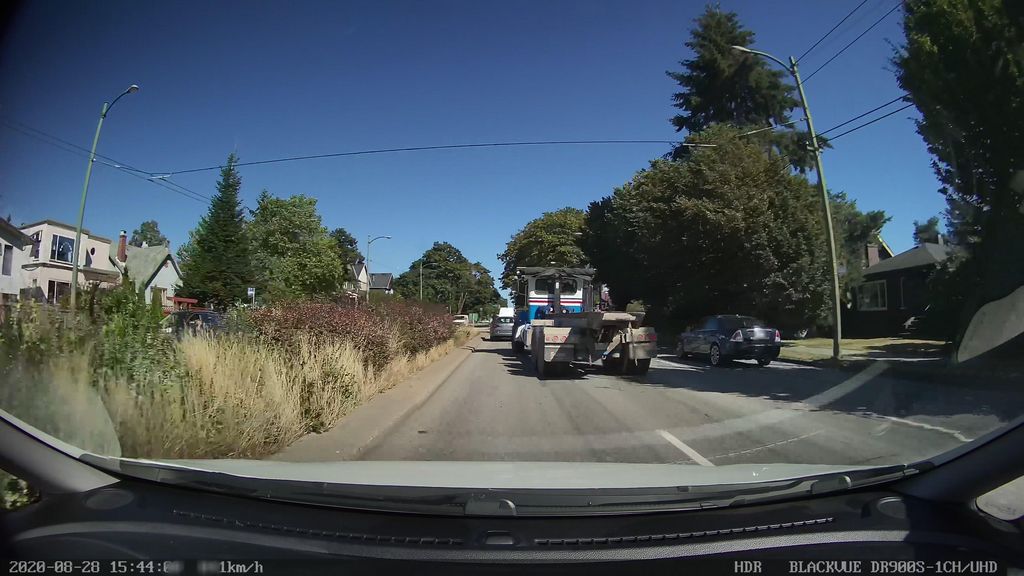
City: vancouver